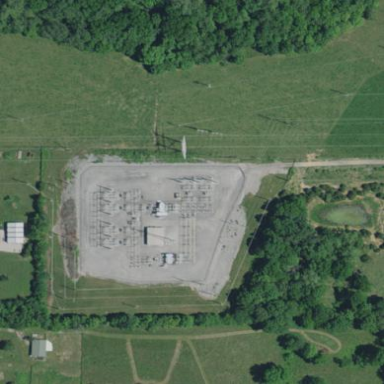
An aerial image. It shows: There is distribution substation enclosed by fence.